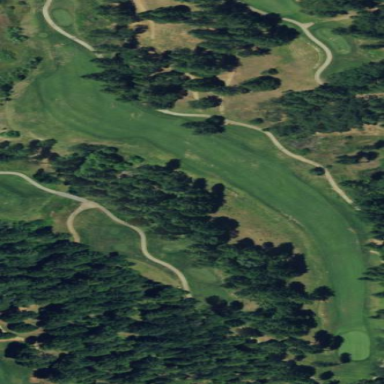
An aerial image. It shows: Golf rough area.